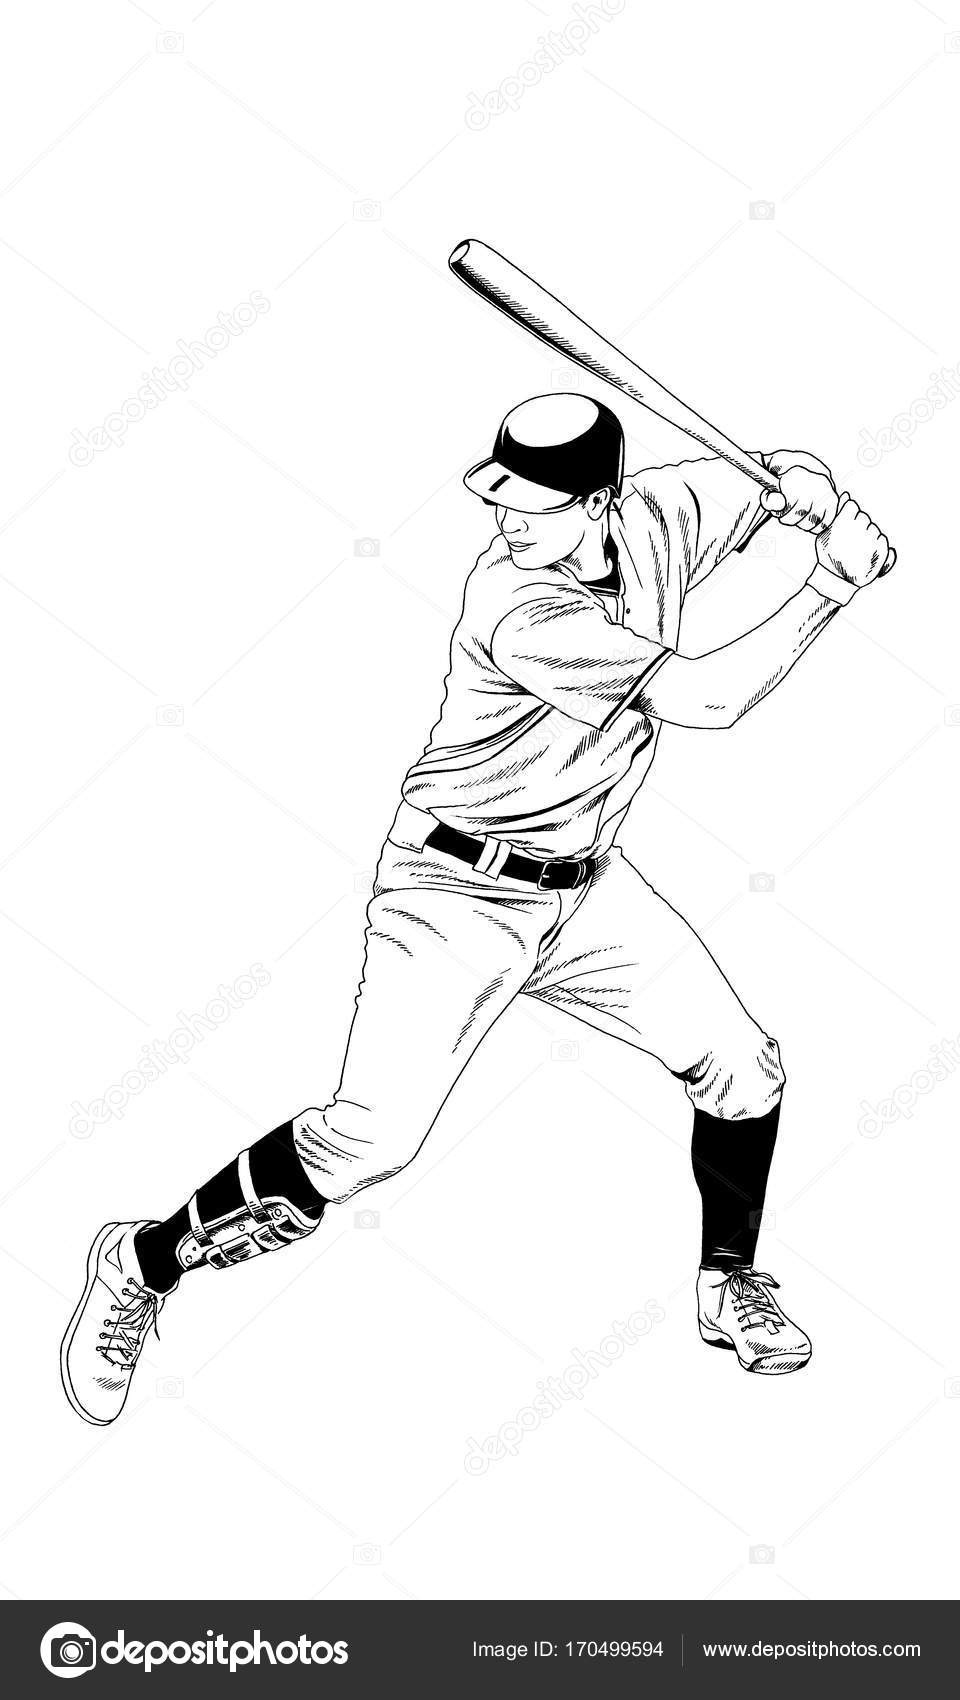
Label: ballplayer, baseball player